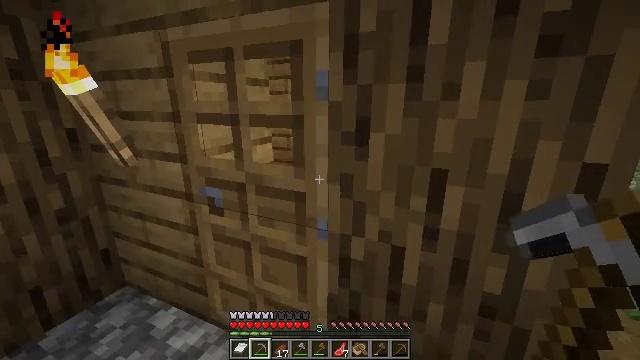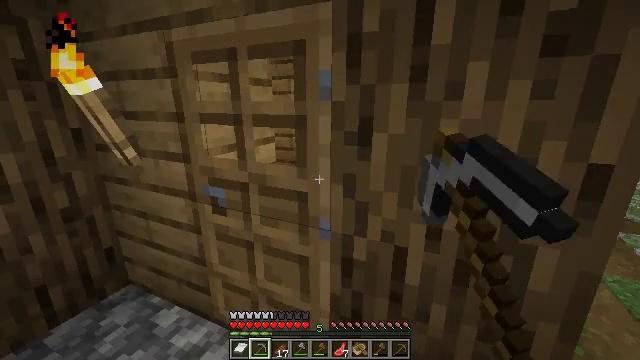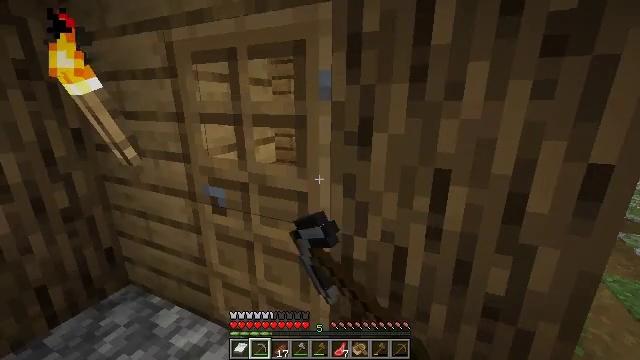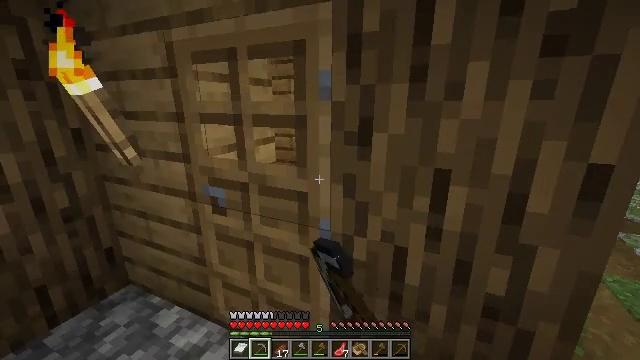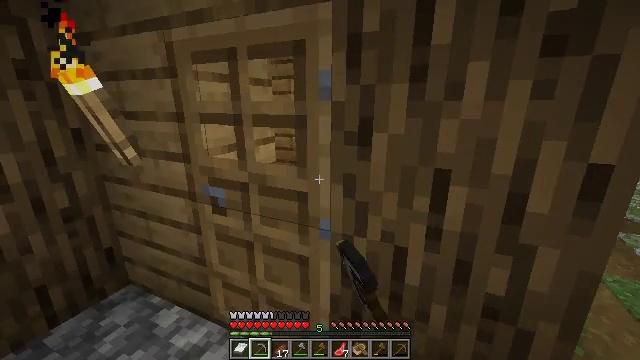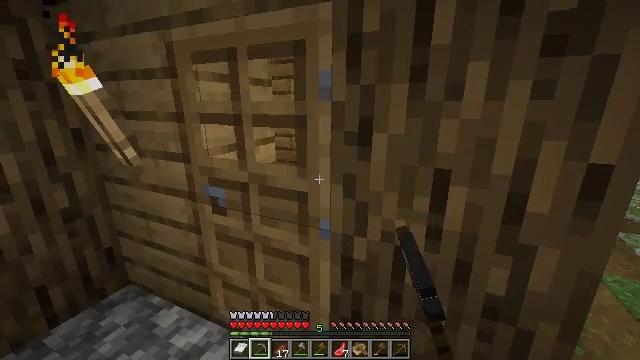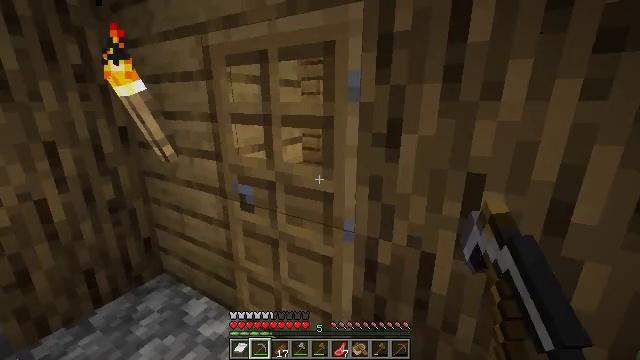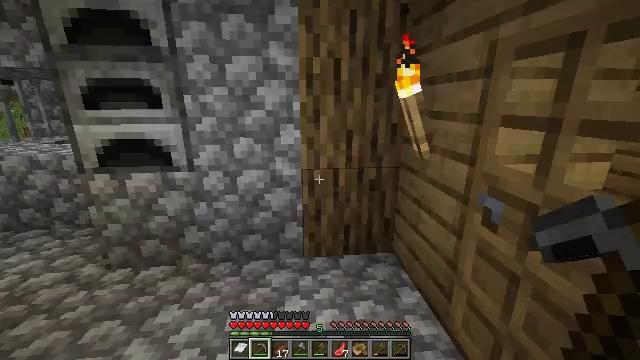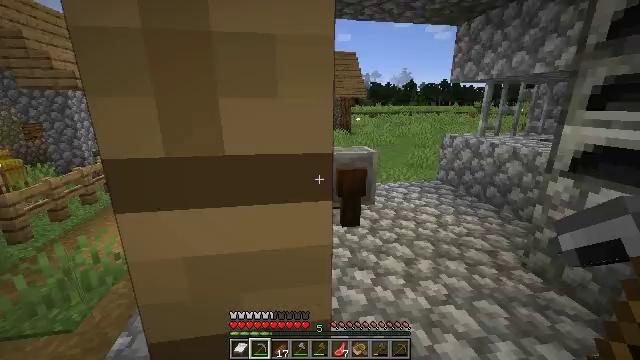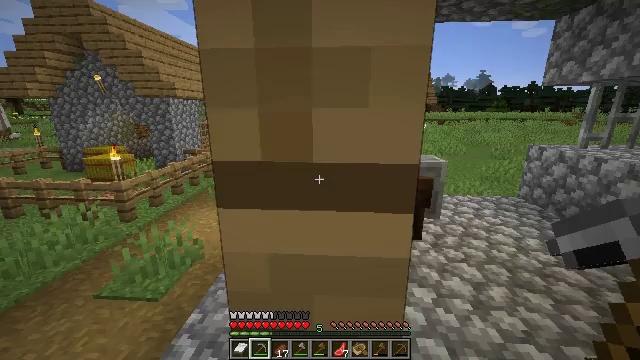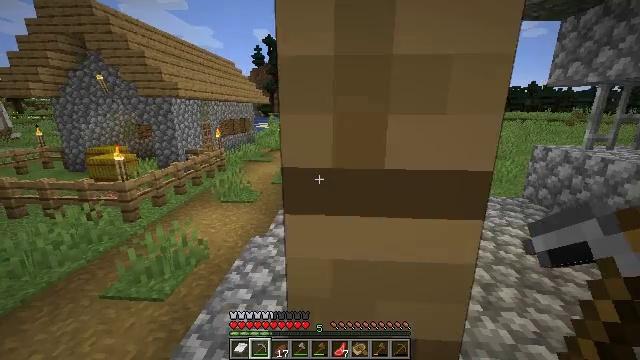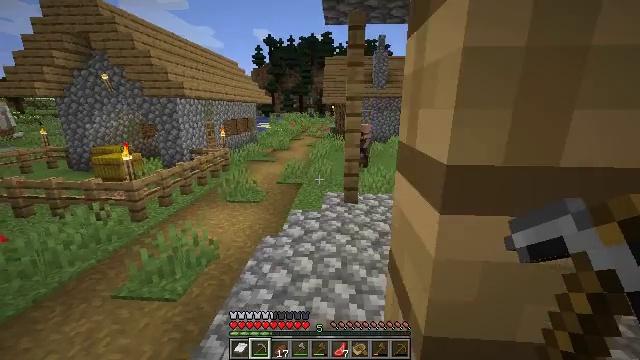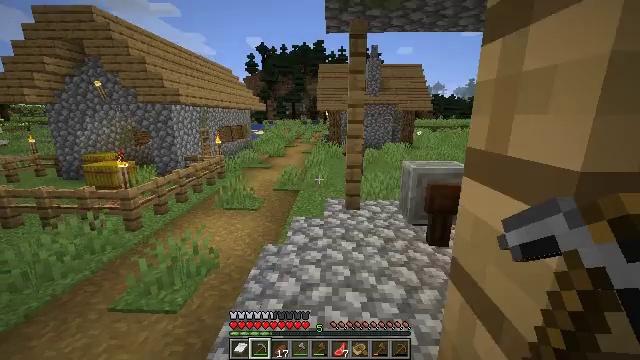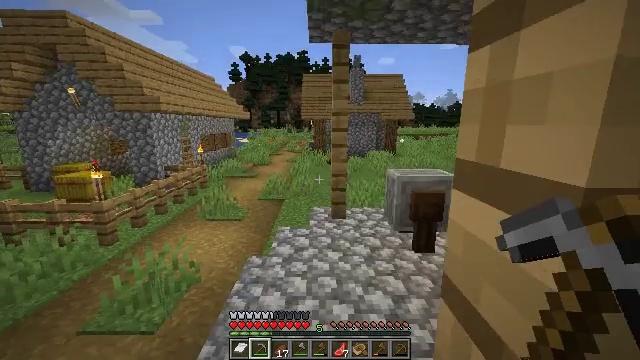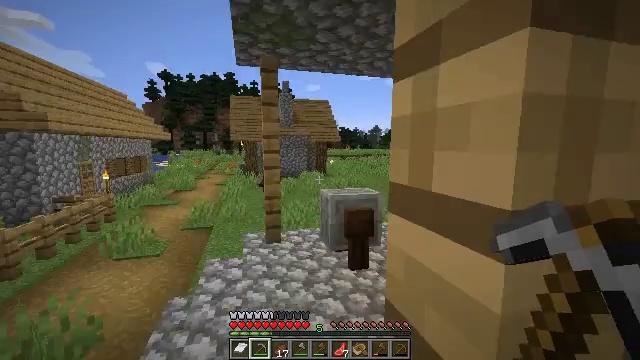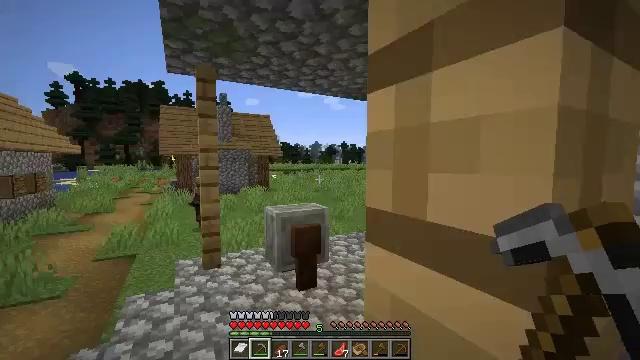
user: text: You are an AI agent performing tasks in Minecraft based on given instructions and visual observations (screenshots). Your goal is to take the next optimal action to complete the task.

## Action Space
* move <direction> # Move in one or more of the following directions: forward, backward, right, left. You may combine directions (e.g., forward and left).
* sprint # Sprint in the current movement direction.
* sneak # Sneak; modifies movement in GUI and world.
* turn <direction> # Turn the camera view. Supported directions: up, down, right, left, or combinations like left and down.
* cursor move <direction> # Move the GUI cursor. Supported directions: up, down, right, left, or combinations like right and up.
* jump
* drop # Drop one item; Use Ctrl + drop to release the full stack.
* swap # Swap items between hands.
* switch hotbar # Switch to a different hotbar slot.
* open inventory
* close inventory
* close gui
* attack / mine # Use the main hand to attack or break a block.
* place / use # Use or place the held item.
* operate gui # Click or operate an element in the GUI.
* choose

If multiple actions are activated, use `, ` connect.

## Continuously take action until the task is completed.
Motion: motion action
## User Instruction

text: Remove the grindstone from its place.
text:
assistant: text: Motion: use / place
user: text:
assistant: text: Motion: use / place
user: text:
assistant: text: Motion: no_op
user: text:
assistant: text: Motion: no_op
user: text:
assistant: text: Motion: no_op
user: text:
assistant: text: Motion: turn left
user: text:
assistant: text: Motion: turn left
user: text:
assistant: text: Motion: turn left
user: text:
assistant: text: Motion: move left, turn left and up
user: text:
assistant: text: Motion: move left
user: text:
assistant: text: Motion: move forward and move left
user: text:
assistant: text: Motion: move forward, turn right and up
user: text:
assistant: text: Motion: move forward and move right, turn right and up
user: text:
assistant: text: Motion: move forward and move right, turn right and up
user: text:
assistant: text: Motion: move forward and move right, turn right and up
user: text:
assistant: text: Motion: move forward and move right
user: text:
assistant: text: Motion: move forward and move right
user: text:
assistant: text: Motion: move forward and move right
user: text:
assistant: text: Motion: move forward
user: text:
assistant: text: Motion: move forward and move left, turn right
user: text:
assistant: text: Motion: move forward and move left, turn right
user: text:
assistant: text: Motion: move forward and move left, turn right
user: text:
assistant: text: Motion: move forward and move left, turn right
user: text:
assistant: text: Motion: move left, turn right
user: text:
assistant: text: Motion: move left, turn right
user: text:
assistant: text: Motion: move left, turn right
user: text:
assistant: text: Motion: move left
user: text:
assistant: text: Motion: move left
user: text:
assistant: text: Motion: no_op
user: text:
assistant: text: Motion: no_op